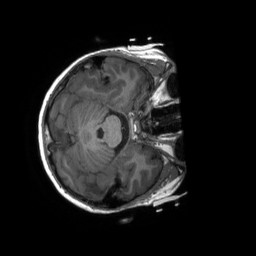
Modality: T1w
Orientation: axial
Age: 8
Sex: female
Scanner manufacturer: siemens
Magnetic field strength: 3 T
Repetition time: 2.3 s
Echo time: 0.00232 s